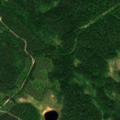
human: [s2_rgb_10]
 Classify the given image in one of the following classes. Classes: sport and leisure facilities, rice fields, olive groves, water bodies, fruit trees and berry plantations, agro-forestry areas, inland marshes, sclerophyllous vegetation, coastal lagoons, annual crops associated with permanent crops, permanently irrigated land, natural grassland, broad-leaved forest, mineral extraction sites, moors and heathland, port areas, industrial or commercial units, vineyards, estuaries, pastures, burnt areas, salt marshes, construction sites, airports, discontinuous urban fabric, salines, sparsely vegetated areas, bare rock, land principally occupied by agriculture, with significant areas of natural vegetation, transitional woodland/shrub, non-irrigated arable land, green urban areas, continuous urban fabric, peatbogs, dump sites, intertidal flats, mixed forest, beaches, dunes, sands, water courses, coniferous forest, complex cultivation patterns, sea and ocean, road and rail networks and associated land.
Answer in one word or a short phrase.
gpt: coniferous forest, transitional woodland/shrub